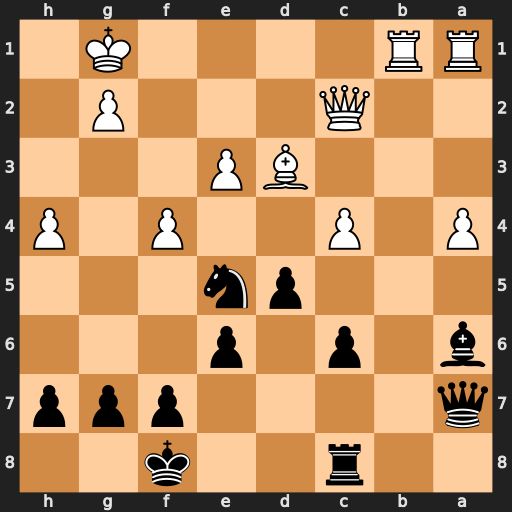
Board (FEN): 2r2k2/q4ppp/b1p1p3/3pn3/P1P2P1P/3BP3/2Q3P1/RR4K1
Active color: b
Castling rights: -
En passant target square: -
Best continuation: Qxe3+ Qf2 Qxf2+ Kxf2 Nxd3+